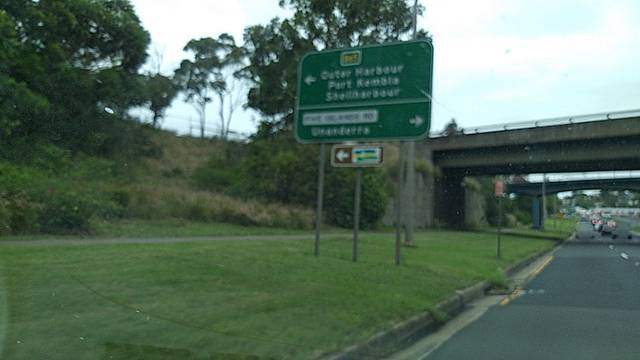
Region: Australia
Coordinates: -34.462, 150.872